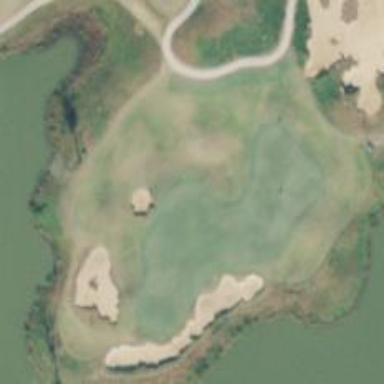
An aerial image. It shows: Golf hole.